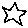
Label: star